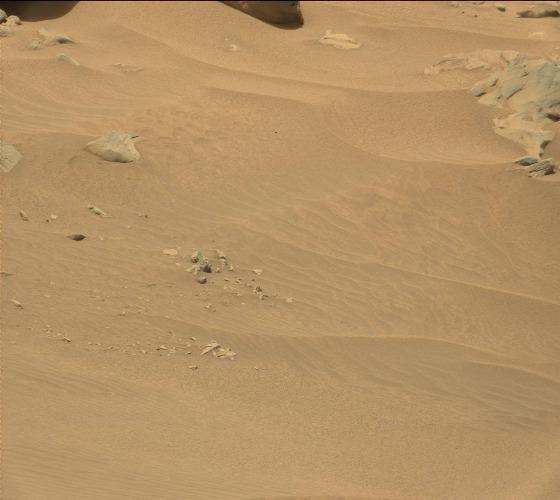
Terrain classes present: Bedrock, Gravel / Sand / Soil, Shadow